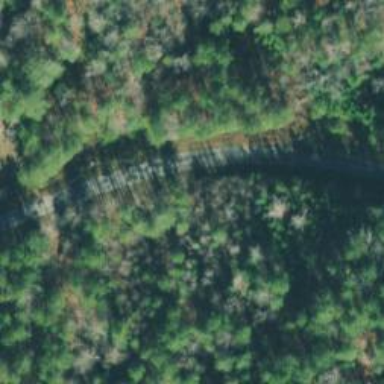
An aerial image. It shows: Unclassified road with asphalt surface.